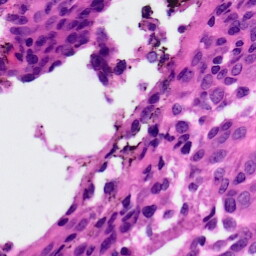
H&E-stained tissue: Ovarian